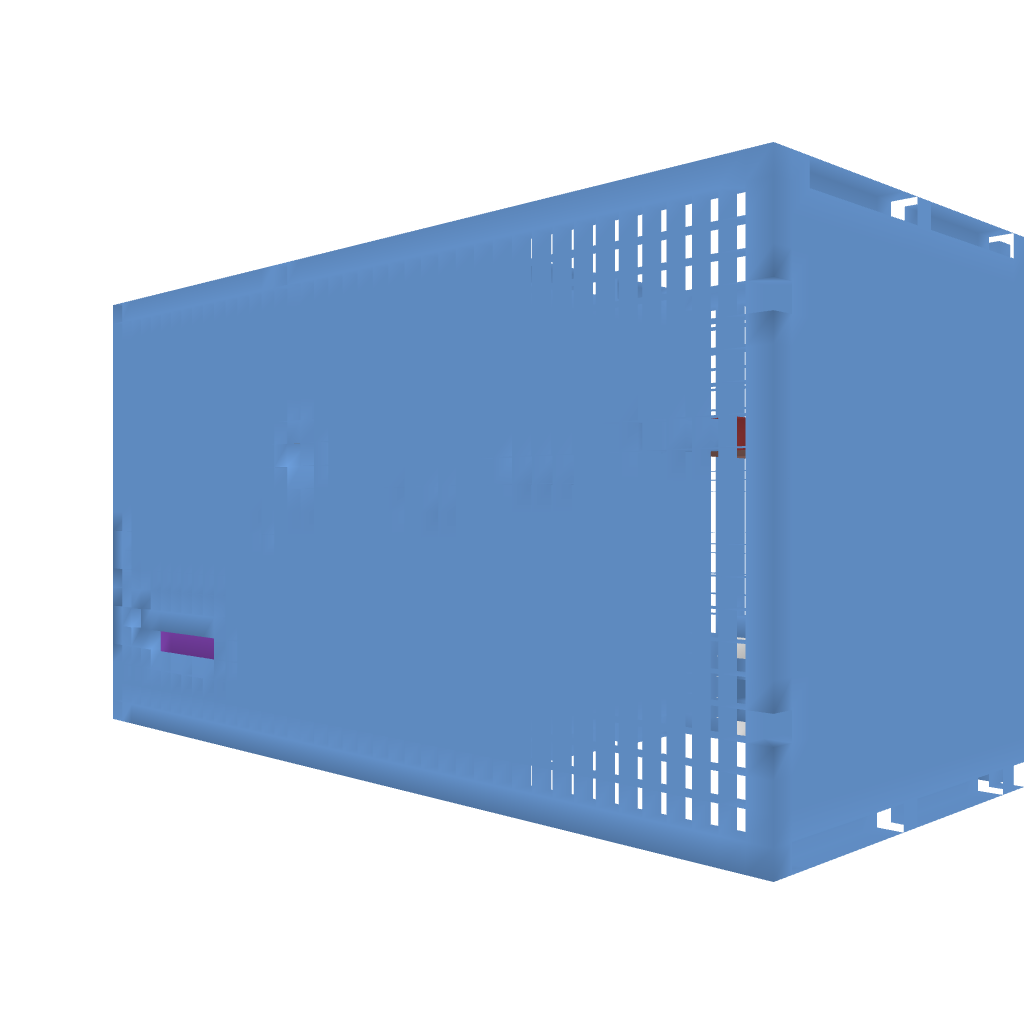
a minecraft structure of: Diamond Parkour bad low quality